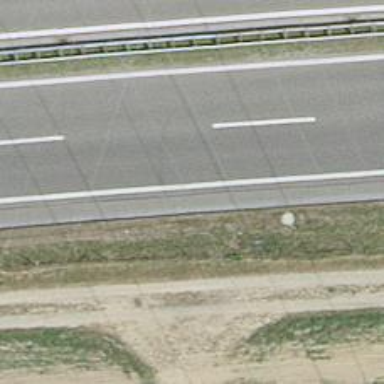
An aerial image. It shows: Asphalt motorway.